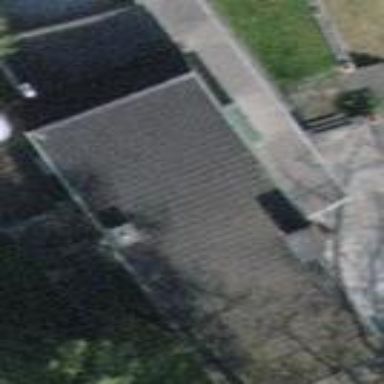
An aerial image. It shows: Detached building.